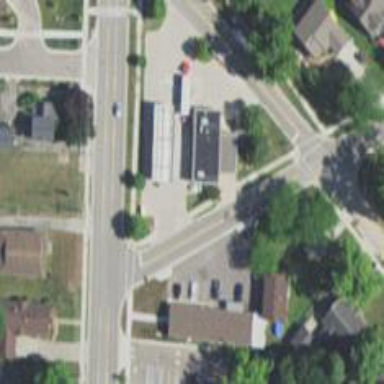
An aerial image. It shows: Convenience shop.